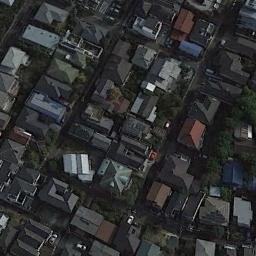
Label: residential